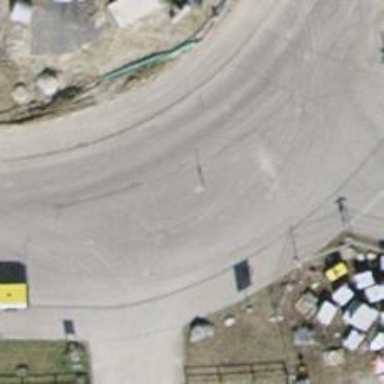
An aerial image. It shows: Marked road crossing with pedestrian island.